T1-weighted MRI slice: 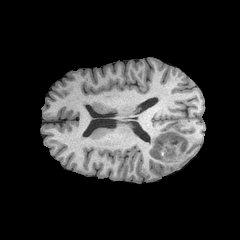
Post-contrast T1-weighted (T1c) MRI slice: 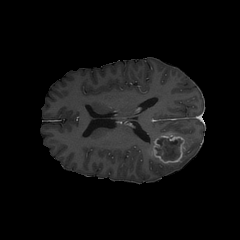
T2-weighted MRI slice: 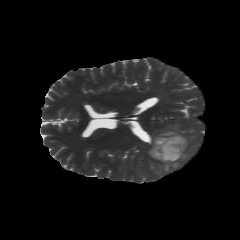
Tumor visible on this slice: yes